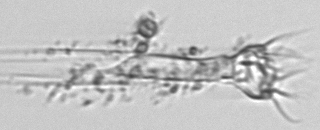
Label: Tintinnina